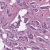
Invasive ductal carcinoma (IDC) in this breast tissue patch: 1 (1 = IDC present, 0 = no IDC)